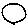
Label: circle